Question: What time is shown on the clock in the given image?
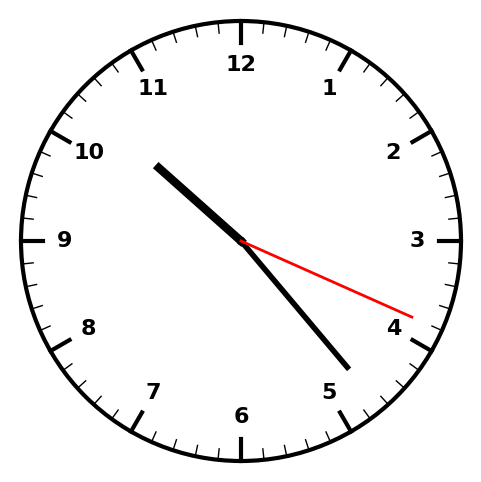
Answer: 10:23:19